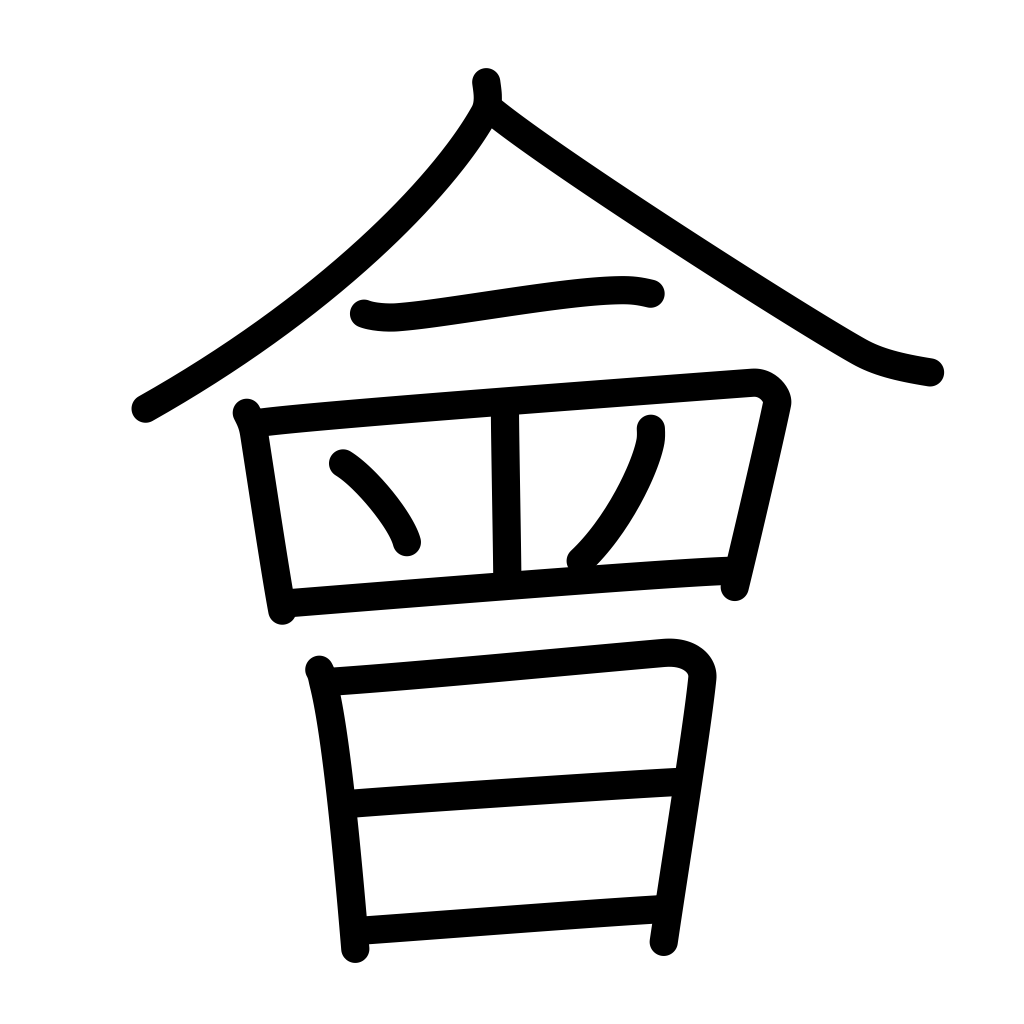
Meaning: meet, party, association, interview, join